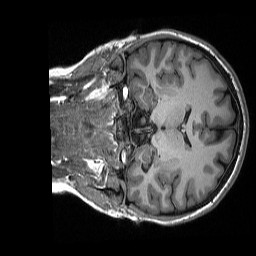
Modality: T1w
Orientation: coronal
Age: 25
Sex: female
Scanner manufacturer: siemens
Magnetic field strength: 3 T
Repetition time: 2.3 s
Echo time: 0.00298 s